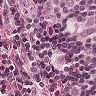
Metastatic tissue present: yes